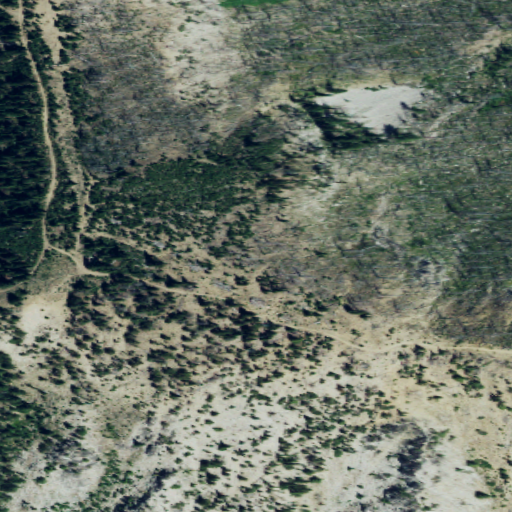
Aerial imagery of mountain in Washington named Angle Peak containing shrub, grassland, high intensity development, open development, and evergreen forest